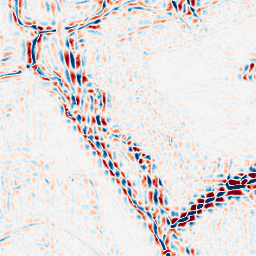
Category: wavelet
Decomposition family: wavelet_dwt
Decomposition parameters: wavelet: coif2
level: 3
Upsampling method: linear_exact
Upsampling parameters: scale: 2
Upsampling scale: 2